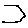
Label: hexagon